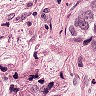
Metastatic tissue present: yes